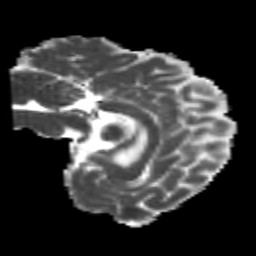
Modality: MD
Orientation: sagittal
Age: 24
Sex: male
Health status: healthy
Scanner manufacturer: philips
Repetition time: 7.385 s
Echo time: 0.08599 s